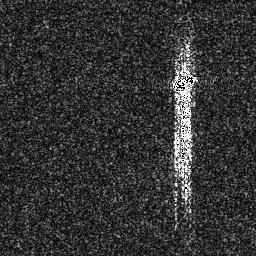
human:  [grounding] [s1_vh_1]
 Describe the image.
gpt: In the satellite image, there is  <ref>1 medium ship </ref> <box>[[66, 27, 76, 36, 0]]</box> located at right.